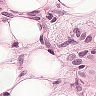
Metastatic tissue present: yes